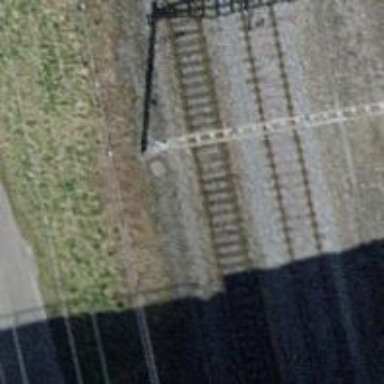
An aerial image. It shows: Single-track railway with electrified contact lines.